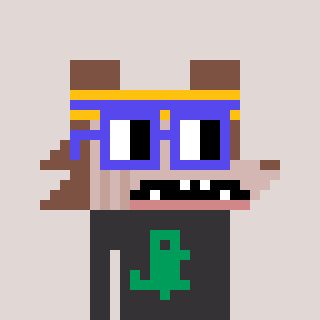
a pixel art character with square blue glasses, a werewolf-shaped head and a grayscale-colored body on a warm background